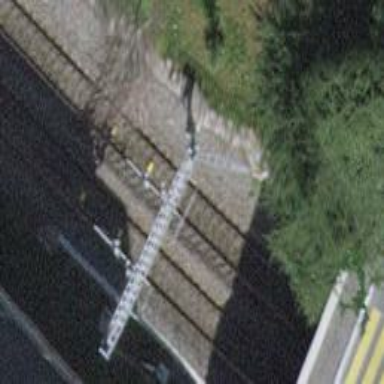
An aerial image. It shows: Single railway track with electrification through contact line.